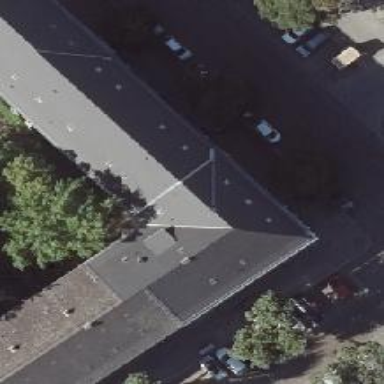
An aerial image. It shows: Building with ridge on the roof.